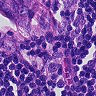
Metastatic tissue present: yes